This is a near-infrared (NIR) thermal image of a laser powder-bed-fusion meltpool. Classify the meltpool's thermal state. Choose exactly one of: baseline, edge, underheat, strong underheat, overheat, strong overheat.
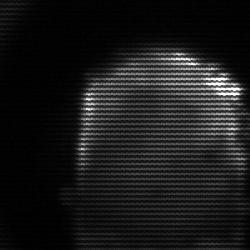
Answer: baseline